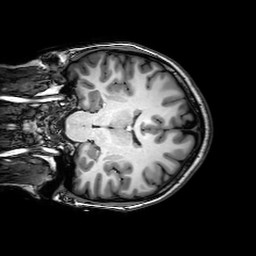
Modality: T1w
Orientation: coronal
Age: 24
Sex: female
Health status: healthy
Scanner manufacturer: philips
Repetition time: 0.008169 s
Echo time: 0.00373 s